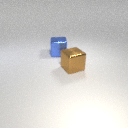
large brown metal cube to the right of large blue metal cube